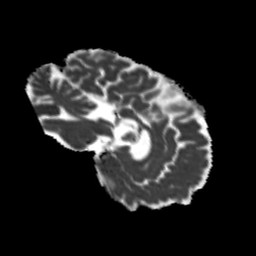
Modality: MD
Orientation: sagittal
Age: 70
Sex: male
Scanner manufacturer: siemens
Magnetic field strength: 3 T
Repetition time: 5.25 s
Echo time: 0.08 s